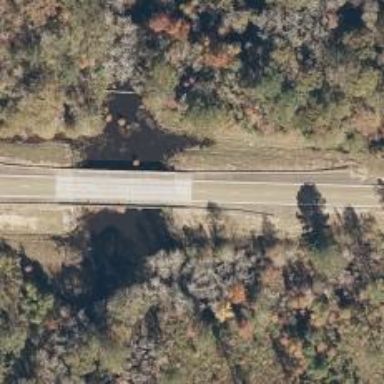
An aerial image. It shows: Secondary road crossing bridge with asphalt surface.